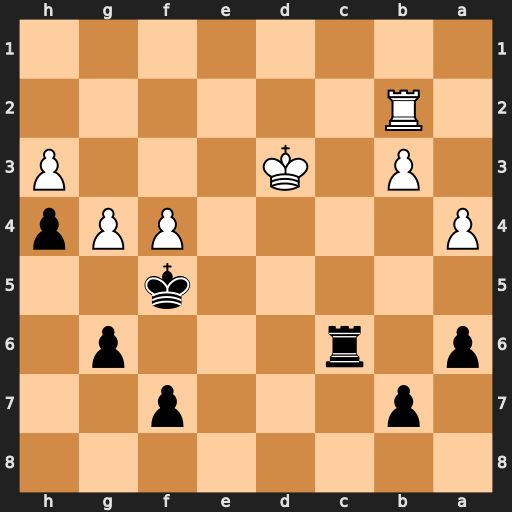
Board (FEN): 8/1p3p2/p1r3p1/5k2/P4PPp/1P1K3P/1R6/8
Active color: b
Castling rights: -
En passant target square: -
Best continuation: Kxf4 Rf2+ Kg3